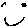
Label: smiley face